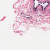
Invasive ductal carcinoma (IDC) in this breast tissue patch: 0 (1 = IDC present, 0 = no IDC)